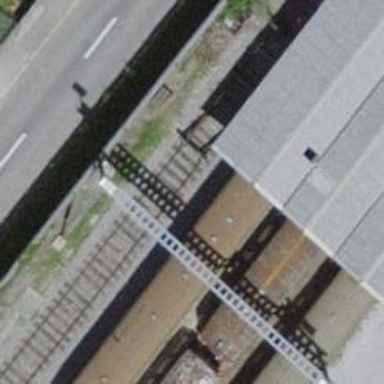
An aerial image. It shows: Railway buffer stop.